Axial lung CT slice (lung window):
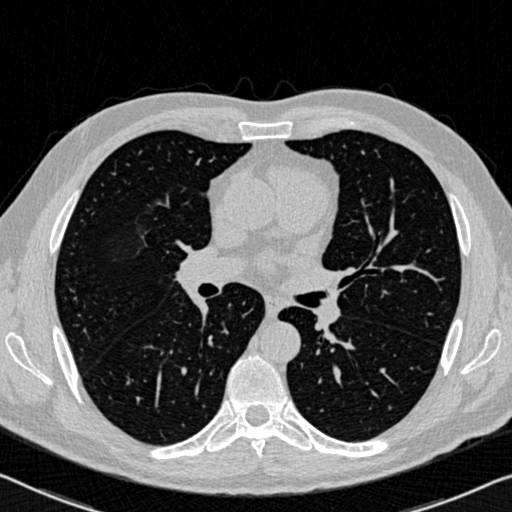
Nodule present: no